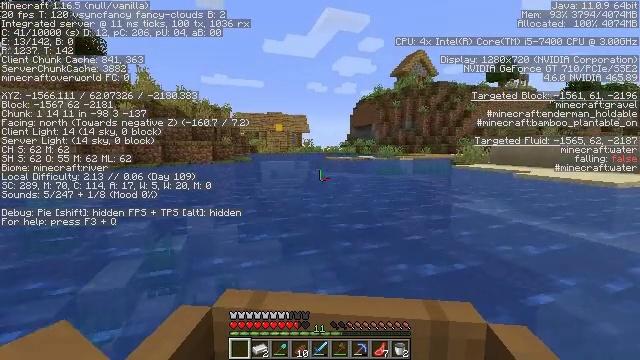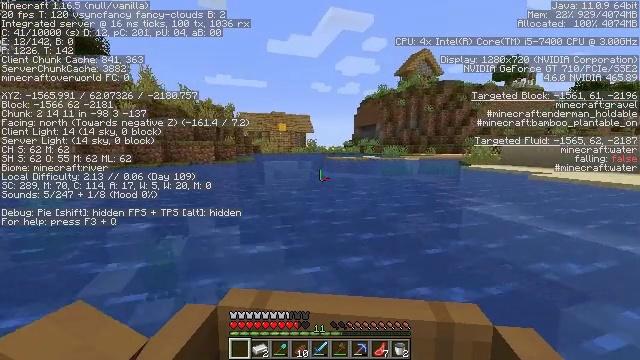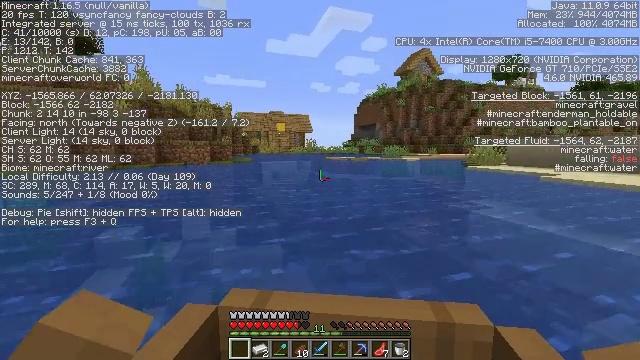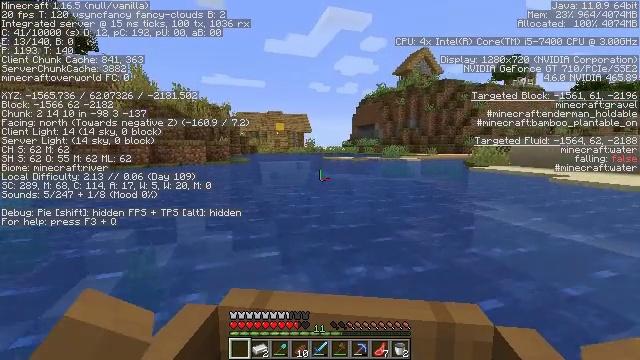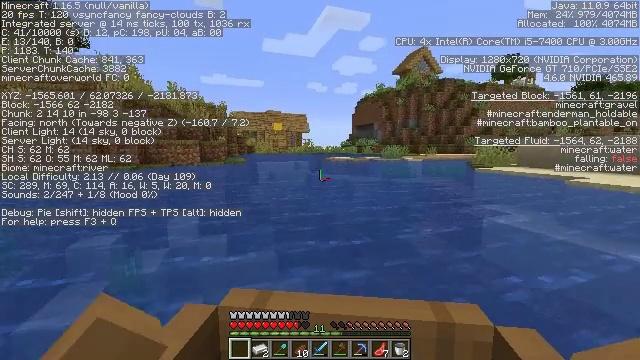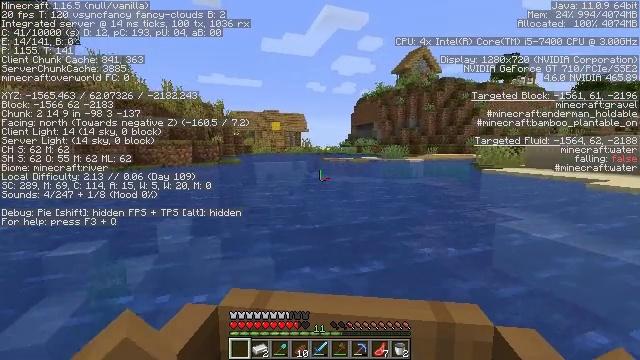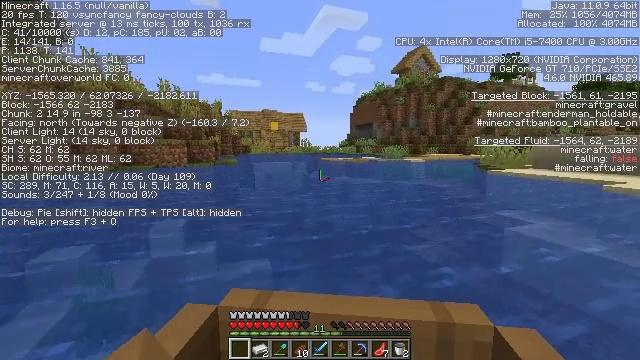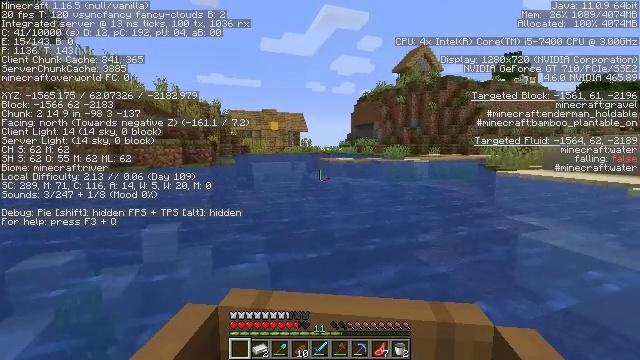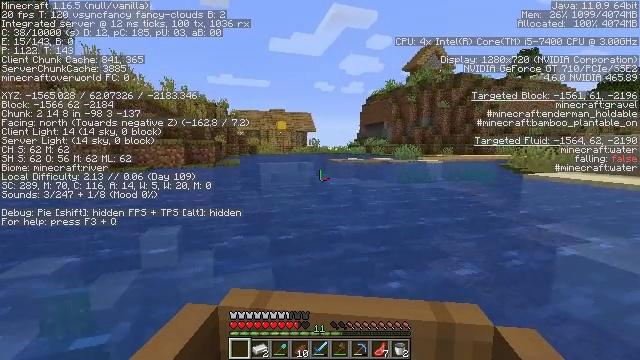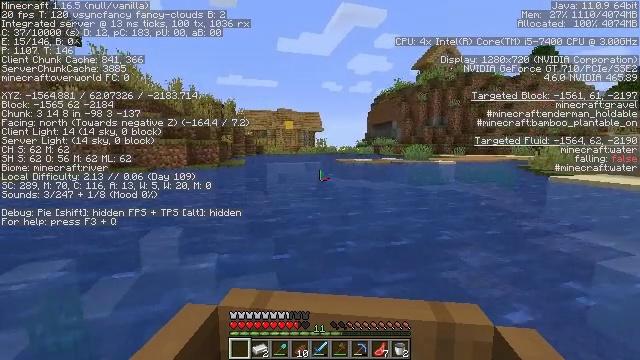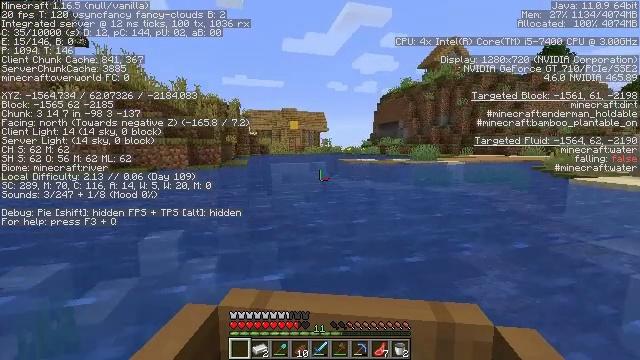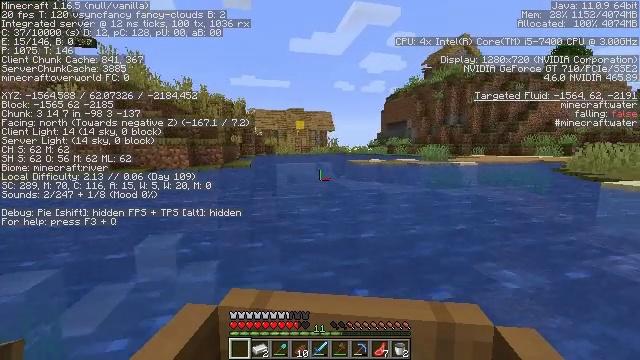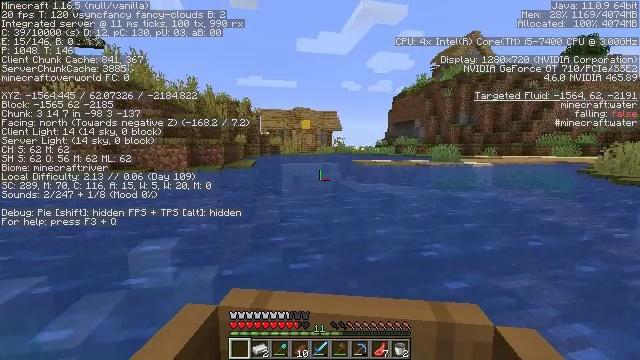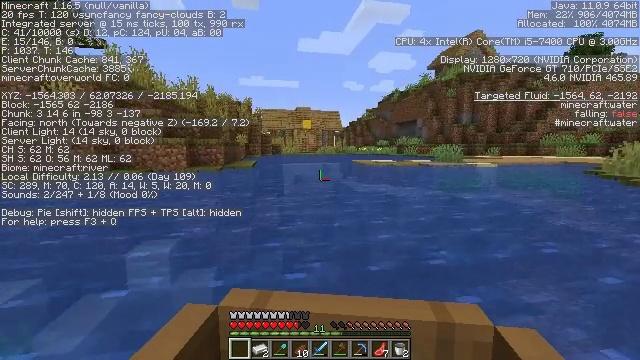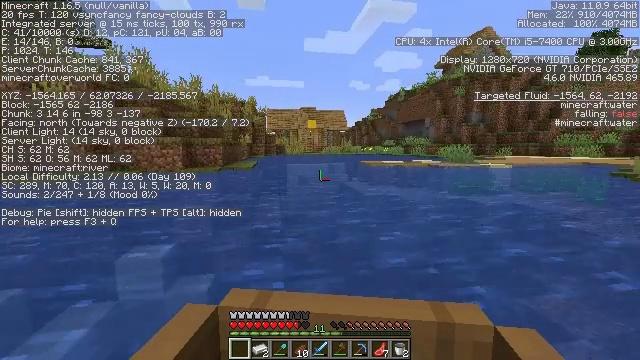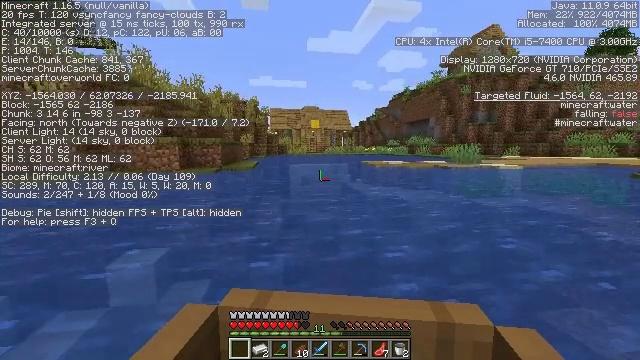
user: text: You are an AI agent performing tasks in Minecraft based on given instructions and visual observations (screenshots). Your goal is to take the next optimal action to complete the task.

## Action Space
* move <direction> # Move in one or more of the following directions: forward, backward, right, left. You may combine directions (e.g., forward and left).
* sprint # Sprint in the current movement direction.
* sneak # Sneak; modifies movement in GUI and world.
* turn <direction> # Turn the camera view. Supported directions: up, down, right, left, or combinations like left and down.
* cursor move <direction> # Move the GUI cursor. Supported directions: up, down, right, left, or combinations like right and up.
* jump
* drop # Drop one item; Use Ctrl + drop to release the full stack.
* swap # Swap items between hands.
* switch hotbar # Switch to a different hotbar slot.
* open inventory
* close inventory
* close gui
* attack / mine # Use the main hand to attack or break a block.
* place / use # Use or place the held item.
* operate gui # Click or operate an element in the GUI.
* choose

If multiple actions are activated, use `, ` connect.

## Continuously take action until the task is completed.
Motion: motion action
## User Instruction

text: Mine a hay block from the field.
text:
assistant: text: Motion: move forward, turn left
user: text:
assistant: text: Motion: move forward
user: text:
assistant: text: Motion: move forward
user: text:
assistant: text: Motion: move forward
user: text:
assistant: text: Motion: move forward
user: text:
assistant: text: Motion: move forward and move left
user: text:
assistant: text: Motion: move forward and move left
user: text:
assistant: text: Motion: move forward
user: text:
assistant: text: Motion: move forward
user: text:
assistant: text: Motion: move forward
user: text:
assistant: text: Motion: move forward
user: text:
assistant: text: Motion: move forward
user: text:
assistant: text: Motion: move forward
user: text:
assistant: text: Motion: move forward
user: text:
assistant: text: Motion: move forward
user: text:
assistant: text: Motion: move forward
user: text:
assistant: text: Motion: move forward
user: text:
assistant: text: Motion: move forward
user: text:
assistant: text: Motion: move forward
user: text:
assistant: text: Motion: move forward
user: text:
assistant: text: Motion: move forward
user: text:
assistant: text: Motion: move forward
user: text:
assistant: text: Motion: move forward
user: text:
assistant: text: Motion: move forward
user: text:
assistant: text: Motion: move forward
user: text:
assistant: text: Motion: move forward
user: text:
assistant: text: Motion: move forward
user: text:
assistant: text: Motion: move forward
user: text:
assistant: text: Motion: move forward
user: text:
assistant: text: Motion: move forward